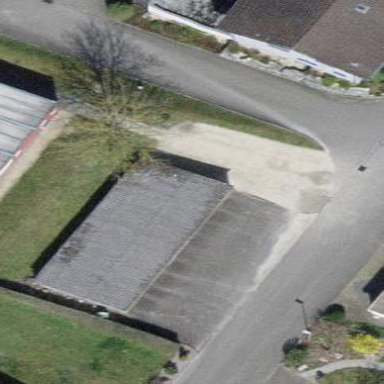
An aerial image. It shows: Garage.